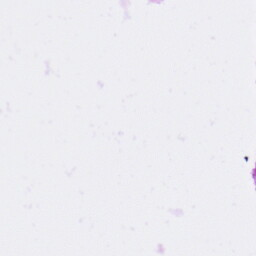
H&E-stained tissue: Pancreatic